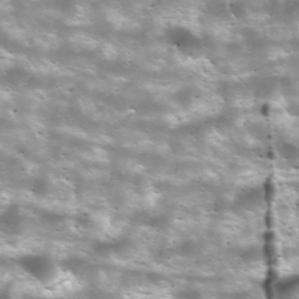
Label: non_frost